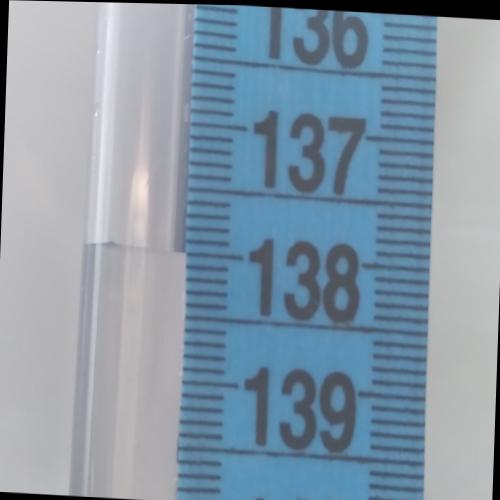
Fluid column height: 138.0 cm